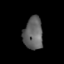
Tissue: skin
Cell type: Others
Senescence score: 0.8071
Nuclear area (px): 616
Mean DAPI intensity: 98.377